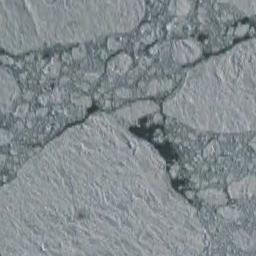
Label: sea_ice